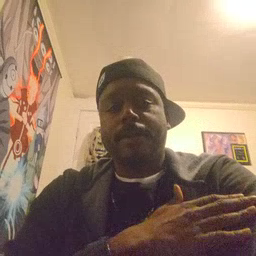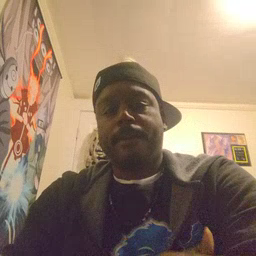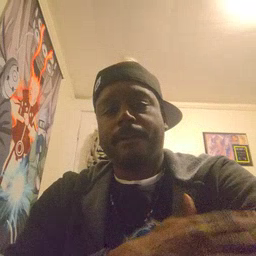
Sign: arm